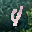
Label: 4